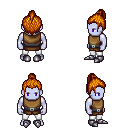
a pixel art fantasy rpg character, male body template, dark elf, purple skin, leather chest armor, white pants, dark blonde short topknot hairstyle, metal boots, four views (front, back, left, right), 2x2 character sprite sheet, small pixel art, hard edges, no anti-aliasing